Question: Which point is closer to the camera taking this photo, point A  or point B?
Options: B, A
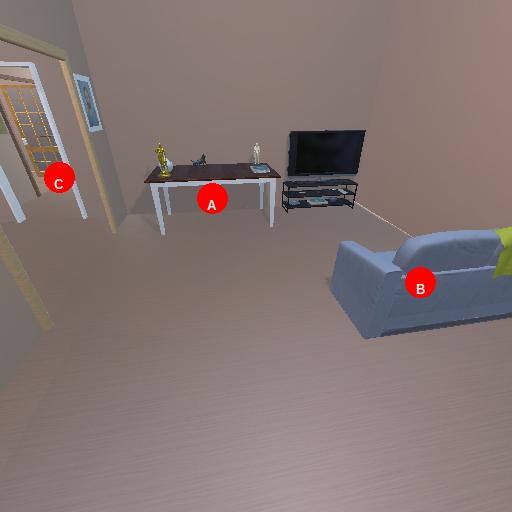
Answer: B